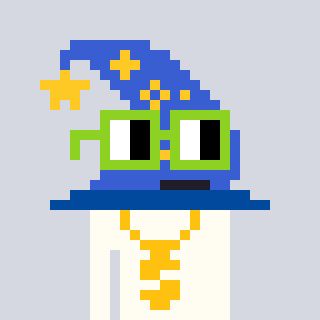
a pixel art character with square light green glasses, a wizard hat-shaped head and a grayscale-colored body on a cool background